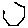
Label: hexagon